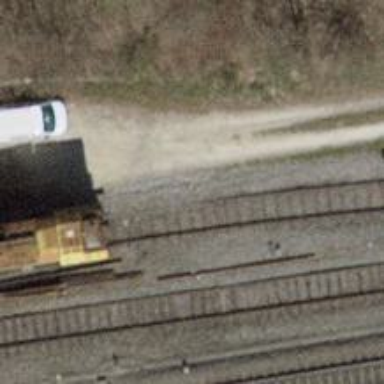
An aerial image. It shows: Siding railway track with one rail.